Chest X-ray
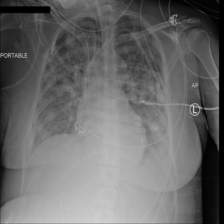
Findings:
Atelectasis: negative
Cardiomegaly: negative
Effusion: negative
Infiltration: positive
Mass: negative
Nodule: negative
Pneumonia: negative
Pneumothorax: negative
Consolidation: negative
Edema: negative
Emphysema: negative
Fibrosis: negative
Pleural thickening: negative
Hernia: negative